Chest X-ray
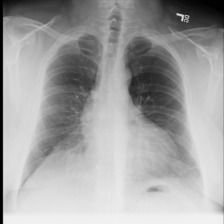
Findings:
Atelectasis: negative
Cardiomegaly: negative
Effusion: negative
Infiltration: negative
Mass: negative
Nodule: negative
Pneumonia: negative
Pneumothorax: negative
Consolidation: negative
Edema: negative
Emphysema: negative
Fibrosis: negative
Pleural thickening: negative
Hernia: negative